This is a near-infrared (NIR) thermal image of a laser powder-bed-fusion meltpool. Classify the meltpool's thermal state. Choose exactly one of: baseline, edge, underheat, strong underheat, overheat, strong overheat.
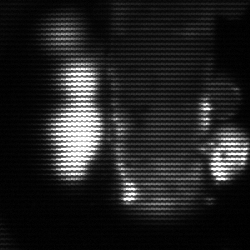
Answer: strong underheat